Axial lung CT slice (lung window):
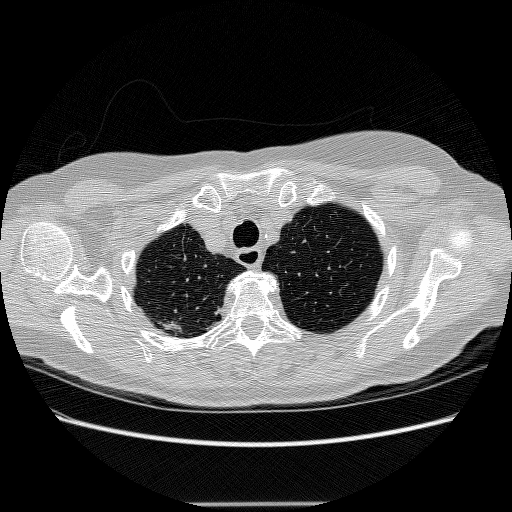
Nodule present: no